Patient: sex F, age 56
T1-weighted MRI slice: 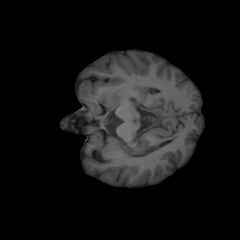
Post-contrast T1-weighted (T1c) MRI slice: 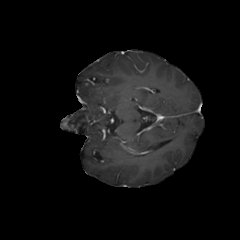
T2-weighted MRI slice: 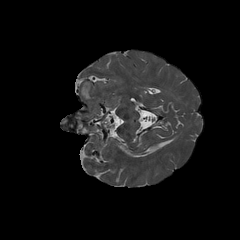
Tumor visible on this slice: yes
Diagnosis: Glioblastoma, IDH-wildtype
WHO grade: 4